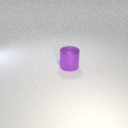
large purple metal cylinder